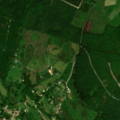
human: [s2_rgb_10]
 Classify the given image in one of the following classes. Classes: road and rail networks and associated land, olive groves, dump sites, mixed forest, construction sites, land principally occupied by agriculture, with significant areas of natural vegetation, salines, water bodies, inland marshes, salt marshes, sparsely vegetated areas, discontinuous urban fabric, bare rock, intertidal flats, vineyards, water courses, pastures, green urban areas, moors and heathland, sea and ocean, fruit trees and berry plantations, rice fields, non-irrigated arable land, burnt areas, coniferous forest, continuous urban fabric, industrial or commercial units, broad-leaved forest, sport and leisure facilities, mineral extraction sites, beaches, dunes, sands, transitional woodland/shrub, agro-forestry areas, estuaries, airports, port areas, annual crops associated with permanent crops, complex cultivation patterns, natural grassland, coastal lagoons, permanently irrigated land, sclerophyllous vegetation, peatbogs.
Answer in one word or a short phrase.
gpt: pastures, land principally occupied by agriculture, with significant areas of natural vegetation, broad-leaved forest, coniferous forest